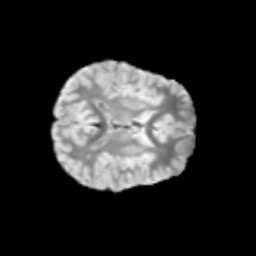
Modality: T2w
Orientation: axial
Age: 9
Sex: female
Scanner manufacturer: siemens
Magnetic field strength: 3 T
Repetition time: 3.8 s
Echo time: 0.07 s